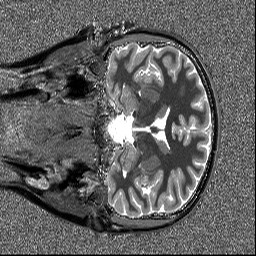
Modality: T1map
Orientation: coronal
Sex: female